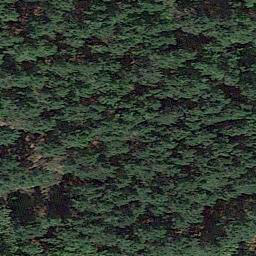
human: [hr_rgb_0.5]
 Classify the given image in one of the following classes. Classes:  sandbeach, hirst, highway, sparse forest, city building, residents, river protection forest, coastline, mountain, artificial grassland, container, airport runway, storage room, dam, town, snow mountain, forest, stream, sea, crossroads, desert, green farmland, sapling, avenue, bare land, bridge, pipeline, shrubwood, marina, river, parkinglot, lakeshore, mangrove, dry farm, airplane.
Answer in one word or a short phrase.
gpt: forest